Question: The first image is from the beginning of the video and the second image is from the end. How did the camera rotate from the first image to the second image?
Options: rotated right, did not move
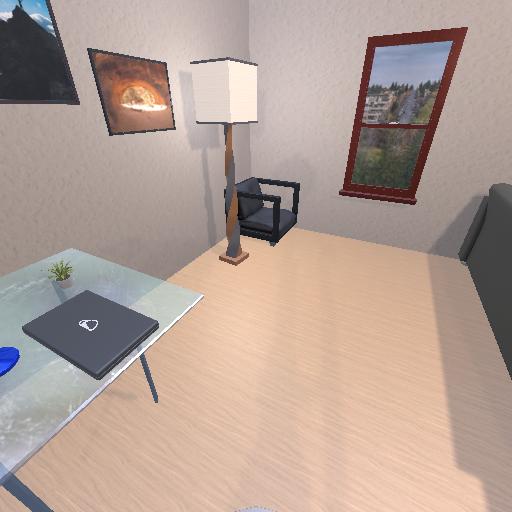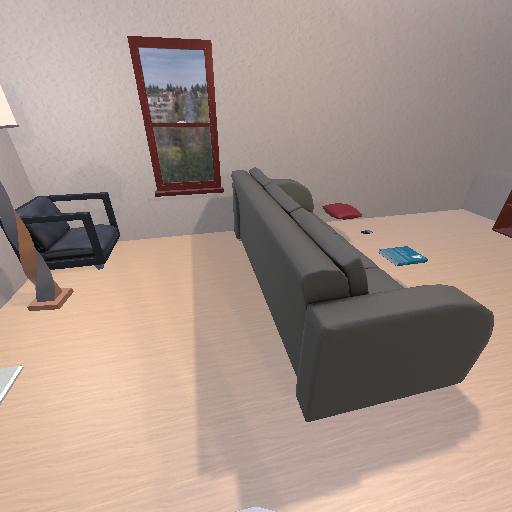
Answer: rotated right